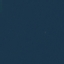
Land use / land cover class: SeaLake